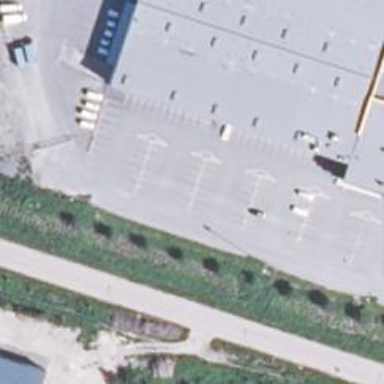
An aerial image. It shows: Parking area.